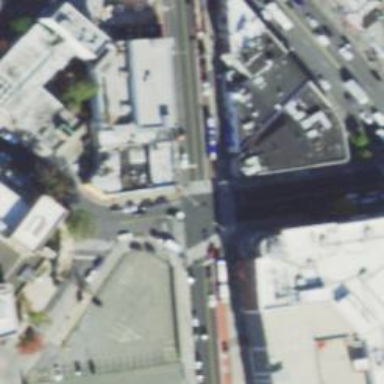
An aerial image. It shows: Crossing road.